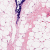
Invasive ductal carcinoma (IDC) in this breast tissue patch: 0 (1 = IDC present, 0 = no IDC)